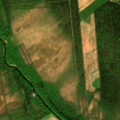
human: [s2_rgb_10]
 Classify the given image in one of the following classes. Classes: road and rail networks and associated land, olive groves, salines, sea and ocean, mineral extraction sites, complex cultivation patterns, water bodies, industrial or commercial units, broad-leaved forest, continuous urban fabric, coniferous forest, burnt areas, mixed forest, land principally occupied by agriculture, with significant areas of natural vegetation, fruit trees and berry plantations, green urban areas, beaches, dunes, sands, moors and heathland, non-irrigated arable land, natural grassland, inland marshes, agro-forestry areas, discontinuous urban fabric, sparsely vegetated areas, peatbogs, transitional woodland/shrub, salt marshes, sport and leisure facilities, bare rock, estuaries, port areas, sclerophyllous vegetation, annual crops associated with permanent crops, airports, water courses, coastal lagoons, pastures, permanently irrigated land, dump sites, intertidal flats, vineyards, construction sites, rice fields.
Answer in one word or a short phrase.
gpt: mixed forest, transitional woodland/shrub, peatbogs